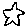
Label: star